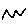
Label: zigzag